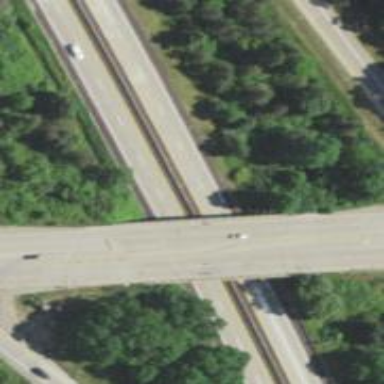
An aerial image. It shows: Motorway.